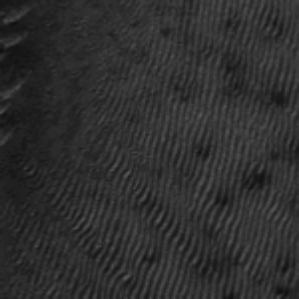
Label: frost